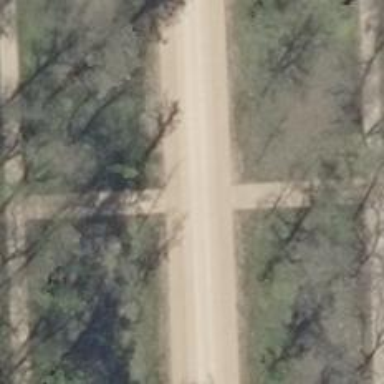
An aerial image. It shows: Service road.